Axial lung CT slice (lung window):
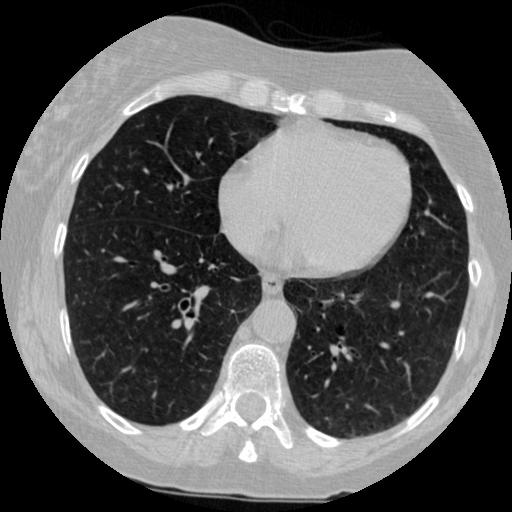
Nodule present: no